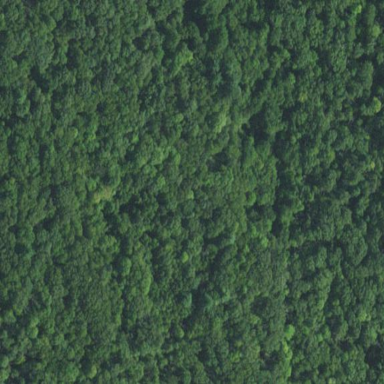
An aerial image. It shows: Mixed woodland with various types of leaves.